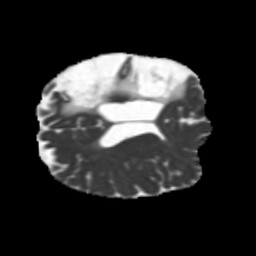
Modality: MD
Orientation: axial
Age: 49
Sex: male
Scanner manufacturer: siemens
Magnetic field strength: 3 T
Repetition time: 5.25 s
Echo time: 0.08 s